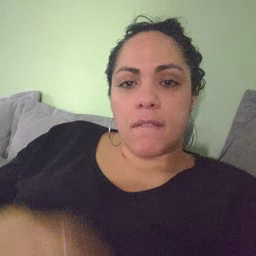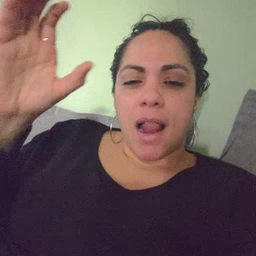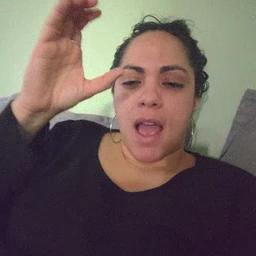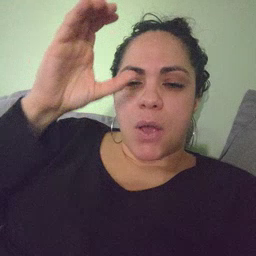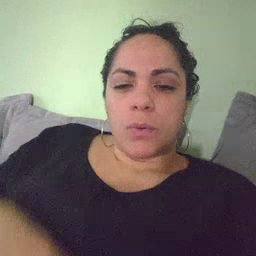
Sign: cloud